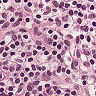
Metastatic tissue present: no